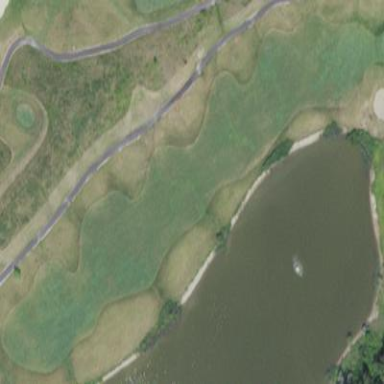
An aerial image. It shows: Grassy area designated as golf fairway.